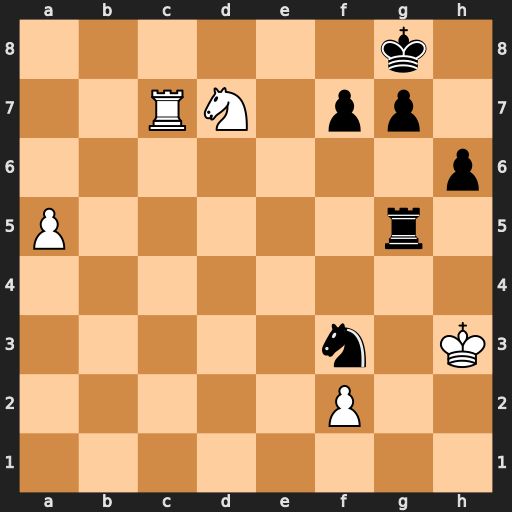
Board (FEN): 6k1/2RN1pp1/7p/P5r1/8/5n1K/5P2/8
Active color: w
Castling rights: -
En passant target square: -
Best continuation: Rc8+ Kh7 Nf8+